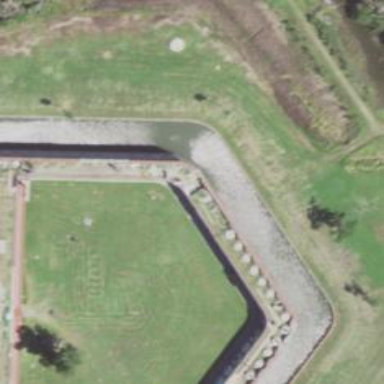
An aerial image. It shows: Historic gun emplacement.